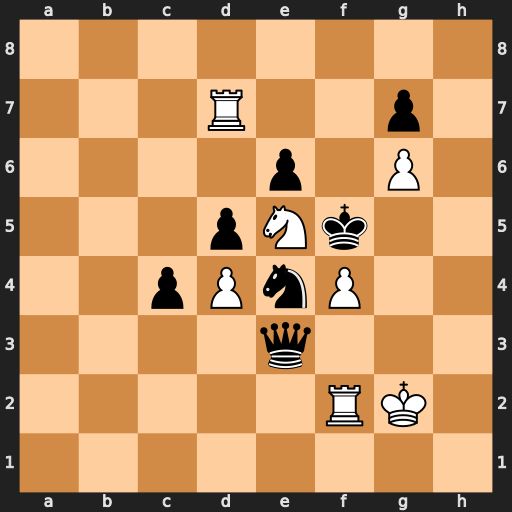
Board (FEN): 8/3R2p1/4p1P1/3pNk2/2pPnP2/4q3/5RK1/8
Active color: w
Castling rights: -
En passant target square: -
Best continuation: Rf7+ Nf6 Rxf6+ gxf6 g7